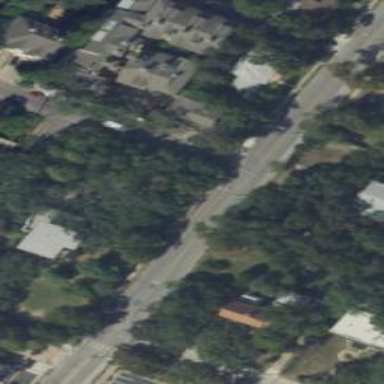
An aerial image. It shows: Left sidewalk along asphalt tertiary road.